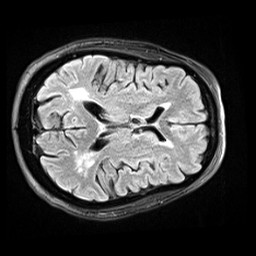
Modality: FLAIR
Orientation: axial
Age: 62
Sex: female
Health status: healthy
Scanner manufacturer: siemens
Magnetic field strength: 3 T
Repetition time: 9 s
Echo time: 0.088 s